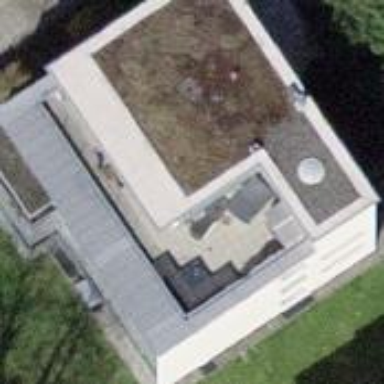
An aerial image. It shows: Residential building.